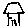
Label: house